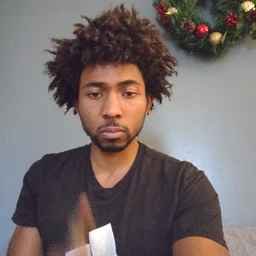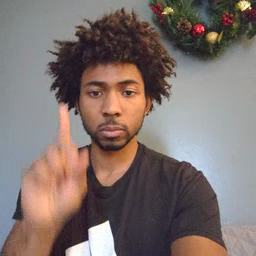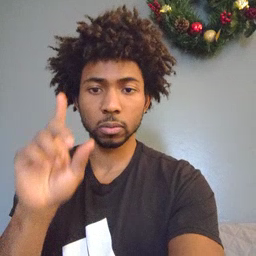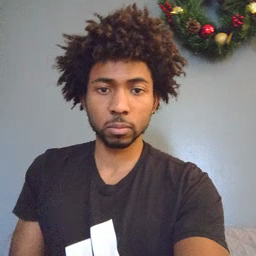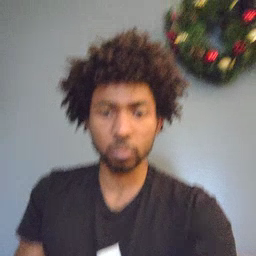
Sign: up